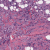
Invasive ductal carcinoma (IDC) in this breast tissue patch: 1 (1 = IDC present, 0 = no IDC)